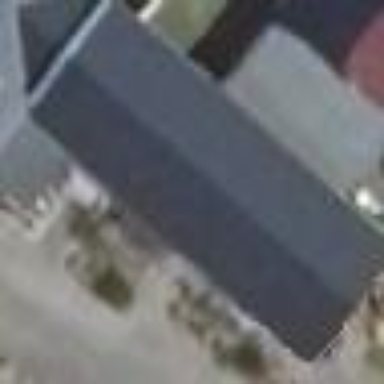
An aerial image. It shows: Building with gabled roof oriented along its structure. The roof is dark grey in color.